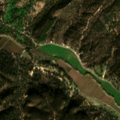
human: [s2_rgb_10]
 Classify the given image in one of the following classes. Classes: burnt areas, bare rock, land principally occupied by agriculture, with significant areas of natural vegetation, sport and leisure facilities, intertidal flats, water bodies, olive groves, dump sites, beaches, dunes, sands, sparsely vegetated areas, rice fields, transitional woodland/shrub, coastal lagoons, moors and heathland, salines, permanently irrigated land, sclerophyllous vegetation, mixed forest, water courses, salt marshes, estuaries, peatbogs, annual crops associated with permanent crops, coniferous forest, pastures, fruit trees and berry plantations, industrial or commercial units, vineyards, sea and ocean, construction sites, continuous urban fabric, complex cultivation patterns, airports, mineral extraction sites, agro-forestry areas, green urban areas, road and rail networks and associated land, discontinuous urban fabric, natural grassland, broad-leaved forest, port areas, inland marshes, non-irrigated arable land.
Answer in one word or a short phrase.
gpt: rice fields, broad-leaved forest